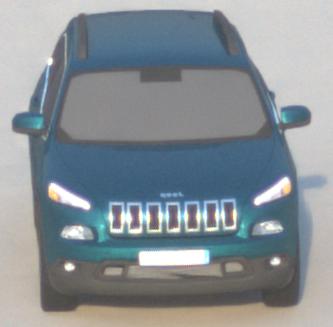
Make: Jeep
Model: Cherokee 3.2 V6 Pentastar
Detailed model: Cherokee (KL)
Model produced from: 2014/07
Model produced until: 2015/07
Doors: 5
Color: blue
Road condition: dry road
Daytime: sunrise or sunset
Contrast: medium contrast